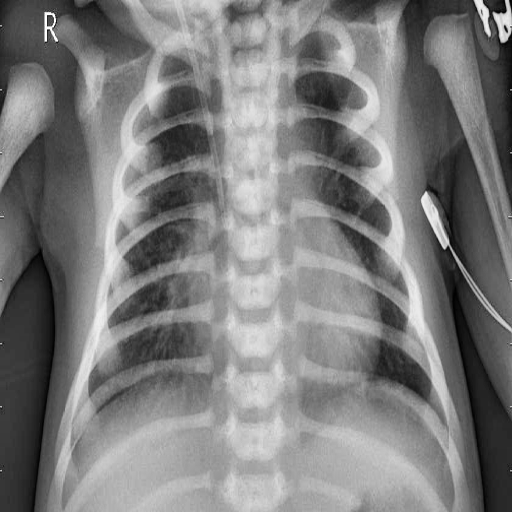
Finding: PNEUMONIA